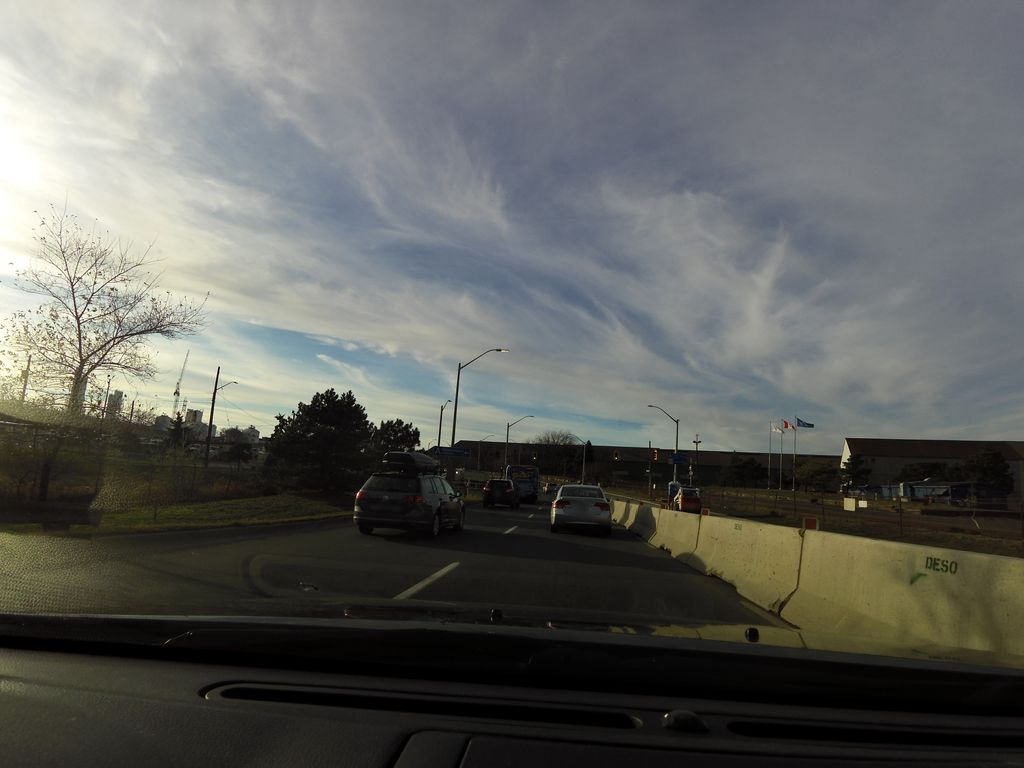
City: hamilton